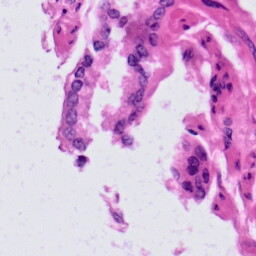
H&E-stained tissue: Prostate